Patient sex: M
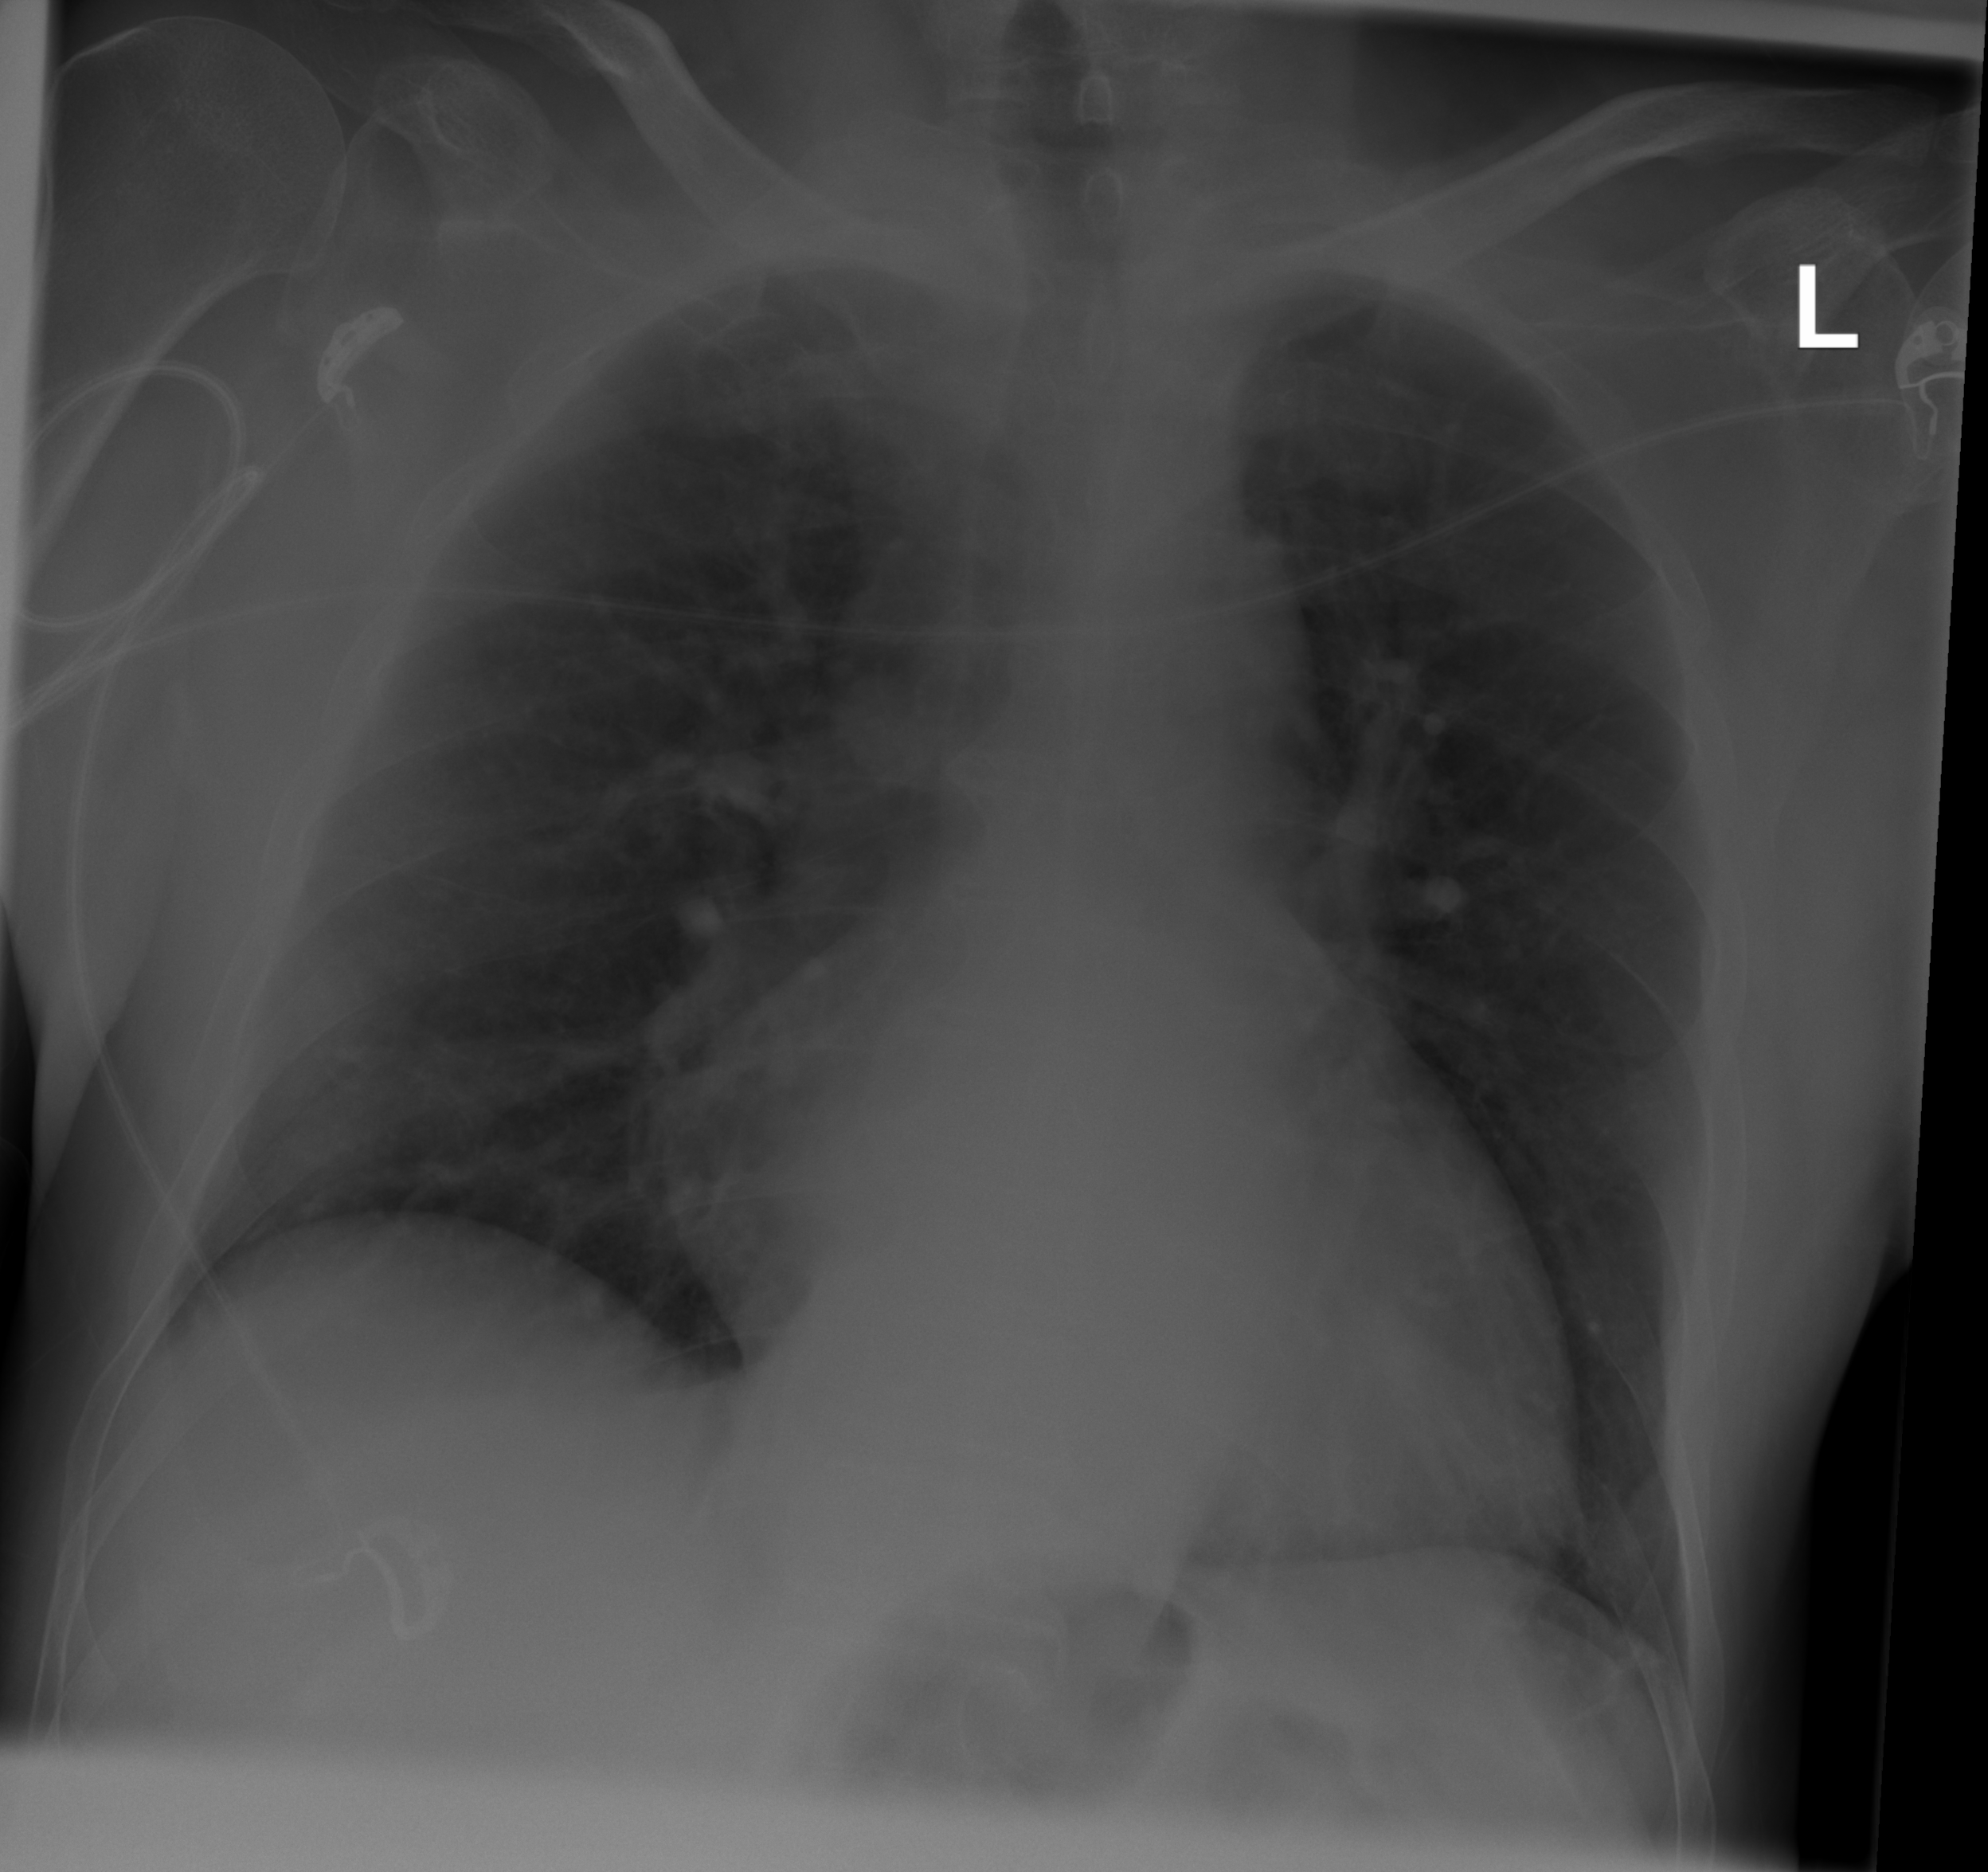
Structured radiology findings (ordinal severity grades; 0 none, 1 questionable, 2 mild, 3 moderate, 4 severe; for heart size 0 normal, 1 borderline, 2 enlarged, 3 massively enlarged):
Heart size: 2
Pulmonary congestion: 2
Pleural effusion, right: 0
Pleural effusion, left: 0
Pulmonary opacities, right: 0
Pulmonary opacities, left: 0
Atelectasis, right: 2
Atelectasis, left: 0